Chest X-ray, PA view. Patient: 35 years old, sex M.
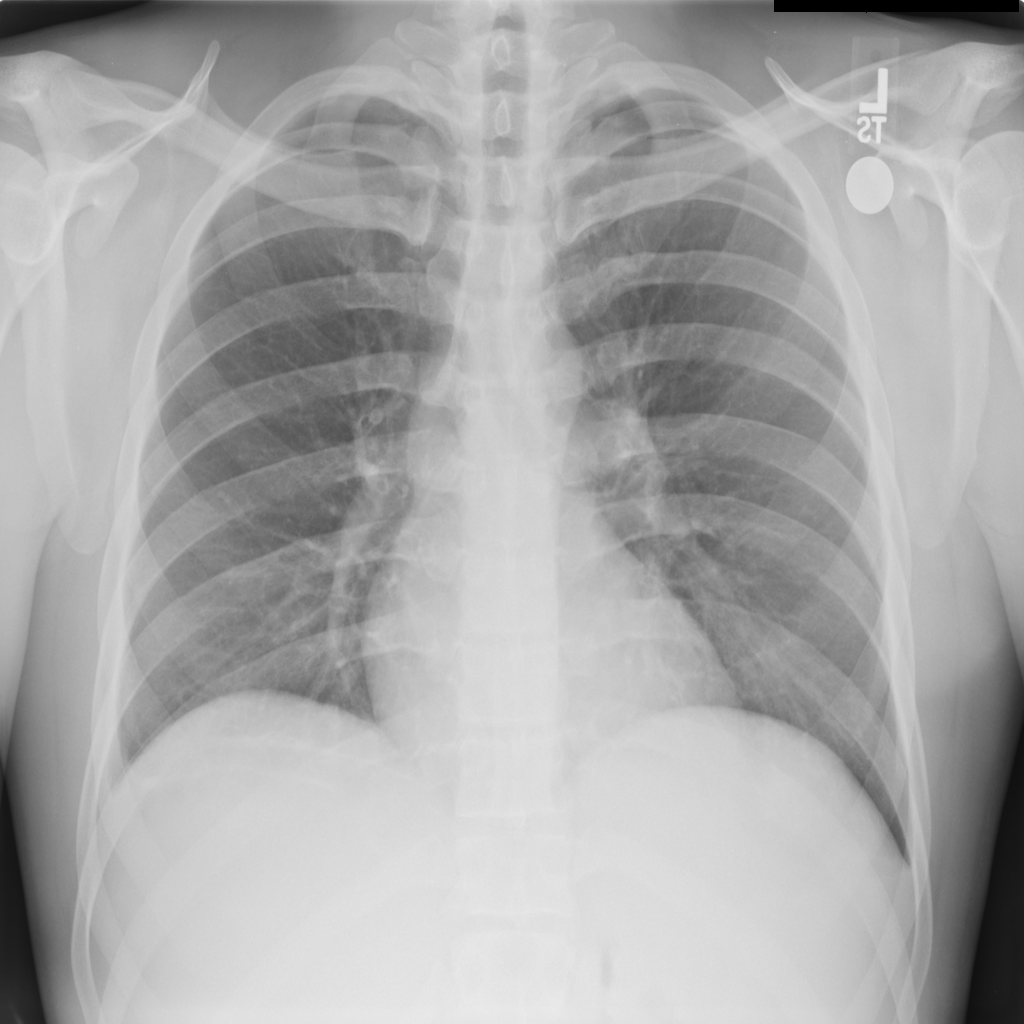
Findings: No Finding